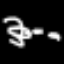
Label: octagon